Current action and preconditions to check: trajectory_clear

Your task: For each precondition in the list above, predict whether it will hold at this action.

Consider the current scene as observed from the mobile robot's camera, and analyze the predicted future states of all dynamic agents (e.g., people, animals, vehicles, or any moving entities) within the NEXT SECOND.

IMPORTANT: Only answer "very likely" if you are absolutely certain—based on strong, clear evidence—that a dynamic agent will violate the precondition in the predicted future state. Do NOT answer "very likely" for unlikely, ambiguous, or low-probability risks.

Ask yourself for each precondition: Is there a high probability, with clear and convincing evidence, that the predicted future states of any dynamic agent will interfere with the predicted future state of the currently executing action within the NEXT SECOND, causing that precondition to fail?

Assess the risk level based on these predictions. Use "likely" or "very likely" if motions create a clear risk of interference.

Use "neutral" or "improbable" if agents are nearby but their predicted paths are clearly diverging or non-conflicting.

Failure Risk Categories: "very improbable", "improbable", "neutral", "likely", "very likely"

Answer Format: Output ONLY the probability_of_failure value from these categories: "very improbable", "improbable", "neutral", "likely", "very likely"

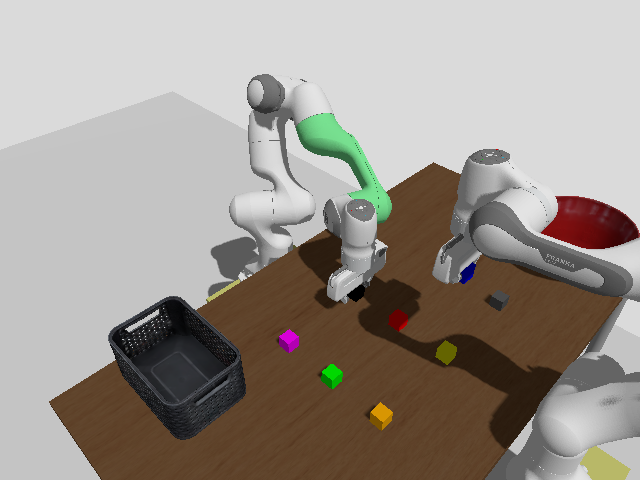

Answer: very improbable